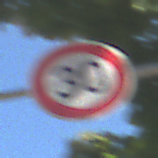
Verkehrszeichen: Geschwindigkeit30
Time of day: Midday
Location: Outdoor (RoadRail)
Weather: Clear
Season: NotSpecified
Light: Natural